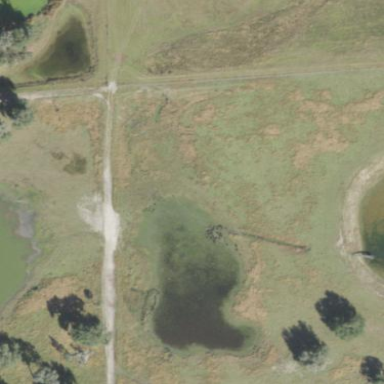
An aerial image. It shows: Marsh wetland.